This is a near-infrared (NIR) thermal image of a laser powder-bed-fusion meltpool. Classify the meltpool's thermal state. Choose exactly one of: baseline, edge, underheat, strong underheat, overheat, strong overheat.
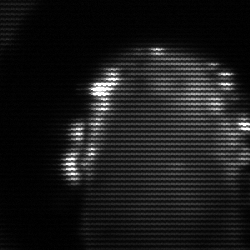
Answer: baseline